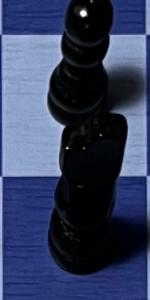
Label: Knight_Black